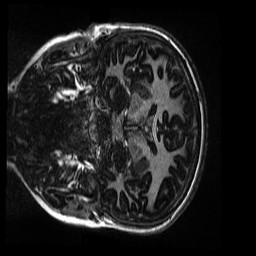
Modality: MP2RAGE
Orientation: coronal
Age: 11
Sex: female
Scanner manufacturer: siemens
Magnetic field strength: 3 T
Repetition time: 4 s
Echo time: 0.00303 s